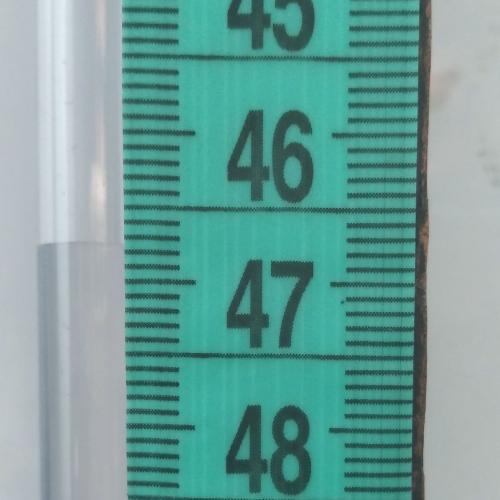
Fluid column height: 46.7 cm